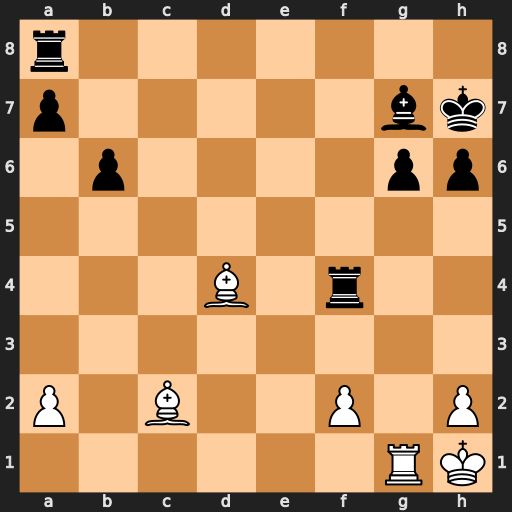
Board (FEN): r7/p5bk/1p4pp/8/3B1r2/8/P1B2P1P/6RK
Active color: w
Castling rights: -
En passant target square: -
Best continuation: Bxg6+ Kg8 Bxg7 Kxg7 Be4+ Kf6 Bxa8